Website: bh-photo
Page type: account-selection
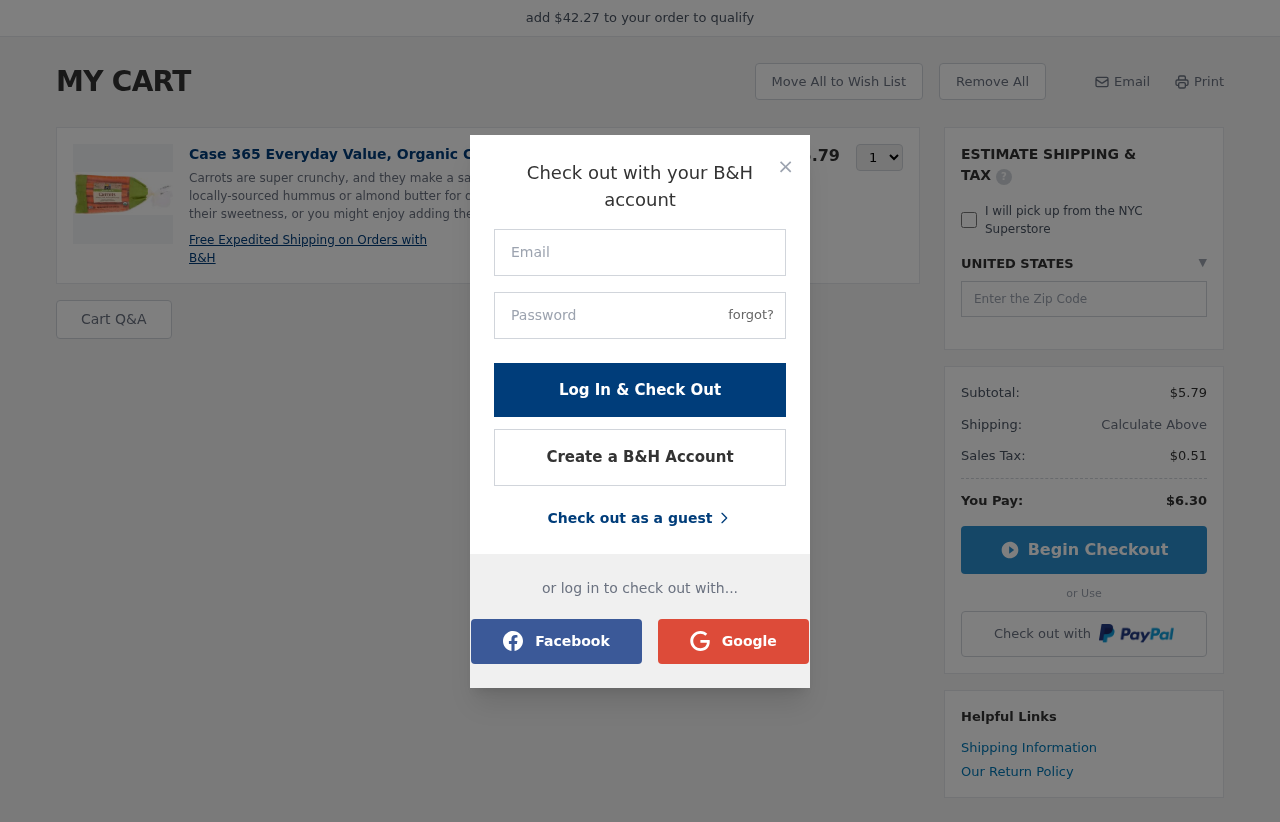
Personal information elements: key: PII_COUNTRY
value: UNITED STATES
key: PII_LOGIN_USERNAME
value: ashley2936
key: PII_POSTCODE
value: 64407
Product elements: key: PRODUCT1_DESC
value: Carrots are super crunchy, and they make a satisfying snack with a cup of locally-sourced hummus or almond butter for dipping. Roasting brings out their sweetness, or you might enjoy adding them to a
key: PRODUCT1_NAME
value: Case 365 Everyday Value, Organic Carrots, 2 lb
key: PRODUCT1_PRICE
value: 5.79
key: PRODUCT1_QUANTITY
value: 1
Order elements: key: ORDER_SUBTOTAL
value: $5.79
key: ORDER_TAX
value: $0.51
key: ORDER_TOTAL
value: $6.30
Other elements: key: AMOUNT_TO_QUALIFY
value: $42.27